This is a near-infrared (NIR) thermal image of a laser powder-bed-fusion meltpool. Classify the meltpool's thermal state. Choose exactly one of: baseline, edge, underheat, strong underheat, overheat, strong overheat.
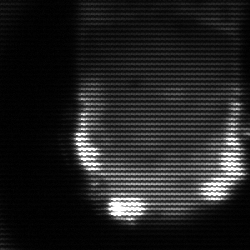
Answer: baseline